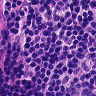
Metastatic tissue present: no